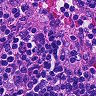
Metastatic tissue present: no